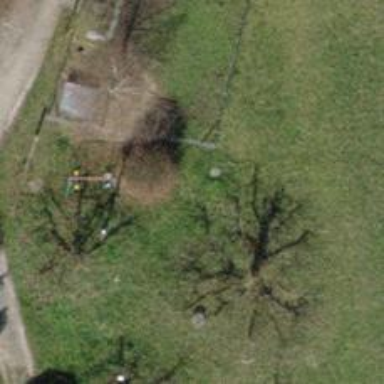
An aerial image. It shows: Farm.